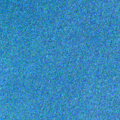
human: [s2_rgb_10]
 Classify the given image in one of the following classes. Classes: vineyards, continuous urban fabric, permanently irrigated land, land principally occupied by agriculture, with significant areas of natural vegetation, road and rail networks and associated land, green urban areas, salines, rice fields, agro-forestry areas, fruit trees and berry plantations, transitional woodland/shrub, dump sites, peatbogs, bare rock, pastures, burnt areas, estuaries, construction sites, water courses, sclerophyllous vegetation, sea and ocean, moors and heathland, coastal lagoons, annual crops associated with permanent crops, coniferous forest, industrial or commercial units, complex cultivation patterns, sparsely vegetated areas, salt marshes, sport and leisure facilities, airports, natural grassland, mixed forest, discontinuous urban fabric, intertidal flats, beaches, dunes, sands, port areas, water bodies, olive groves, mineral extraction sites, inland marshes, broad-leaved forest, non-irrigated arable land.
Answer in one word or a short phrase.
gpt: sea and ocean